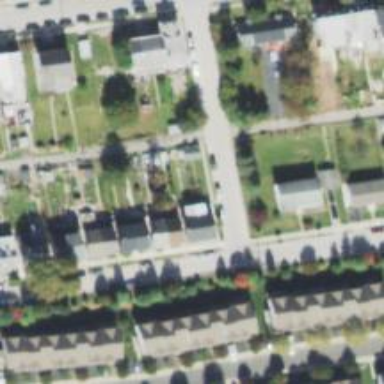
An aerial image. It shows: Alley classified as service road.